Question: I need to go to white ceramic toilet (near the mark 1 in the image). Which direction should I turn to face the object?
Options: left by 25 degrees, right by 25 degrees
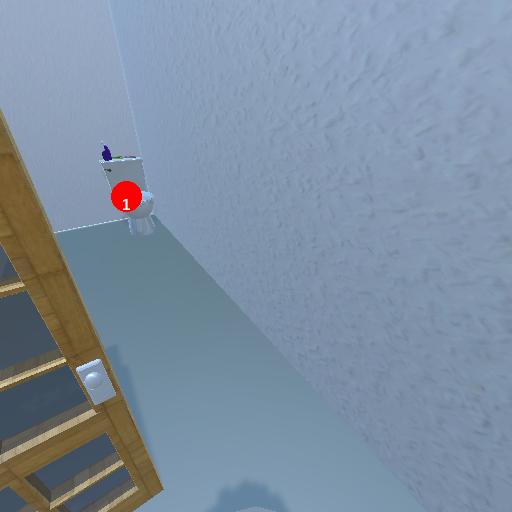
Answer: left by 25 degrees